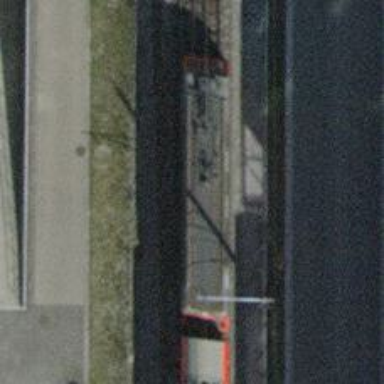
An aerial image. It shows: Railway switch.